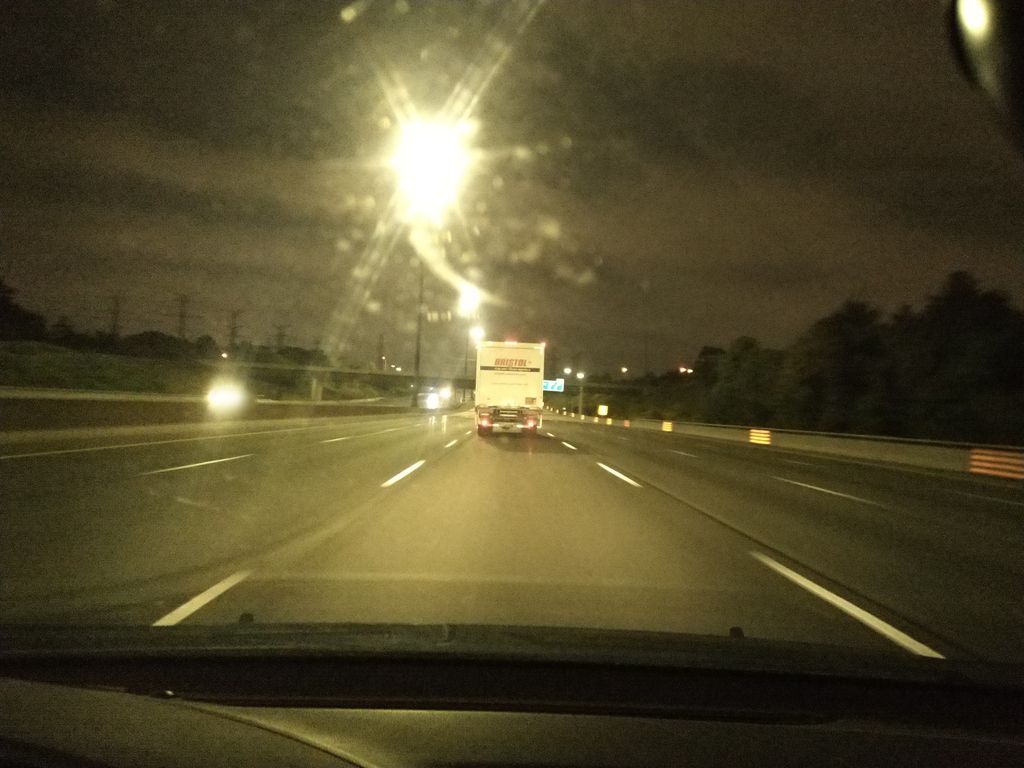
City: toronto